Question: I want to remove the border which chrome adds for any text box. Here's my html and css which I have already tried.
HTML:
'''
<input id="searchbar" type="search" placeholder="Search" />
'''
CSS:
'''
input[type=search],
input[type=search]:hover,
input[type=search]:focus,
input[type=search]:active
{
border: 0;
outline: none;
outline-offset: 0;
background-color:transparent
}
'''
Please advice. There is no border added in IE and the textbox looks perfectly fine.
Update: Attaching the image( I want to achieve what I see on IE10 in Chrome as well)

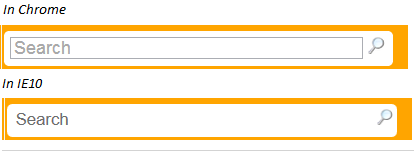
Answer: Adding '-webkit-appearance:none;' will resolve it. This is a useful hack for form controls in WebKit.